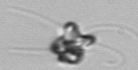
Label: Pyramimonas_longicauda